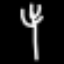
Label: fork